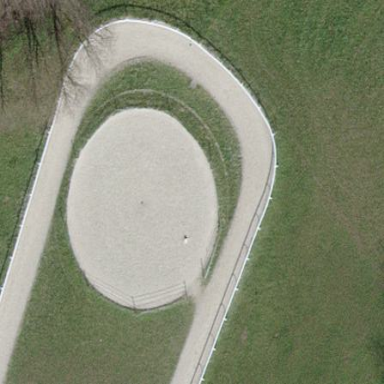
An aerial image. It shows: Equestrian pitch used for leisure and sports activities.